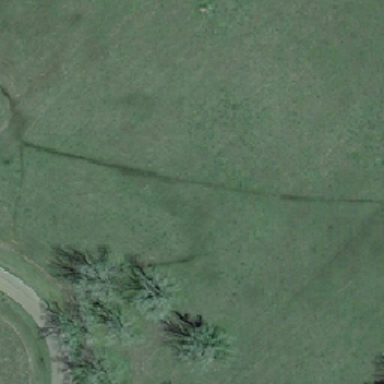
Grasslands are green smooth and infinite .